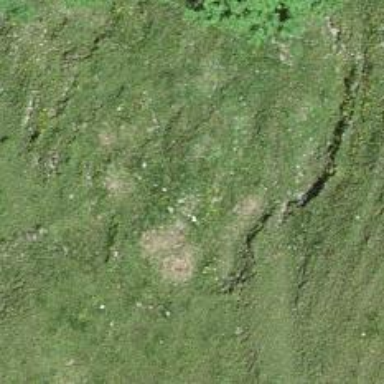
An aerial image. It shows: Path covered in grass.